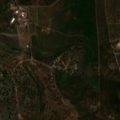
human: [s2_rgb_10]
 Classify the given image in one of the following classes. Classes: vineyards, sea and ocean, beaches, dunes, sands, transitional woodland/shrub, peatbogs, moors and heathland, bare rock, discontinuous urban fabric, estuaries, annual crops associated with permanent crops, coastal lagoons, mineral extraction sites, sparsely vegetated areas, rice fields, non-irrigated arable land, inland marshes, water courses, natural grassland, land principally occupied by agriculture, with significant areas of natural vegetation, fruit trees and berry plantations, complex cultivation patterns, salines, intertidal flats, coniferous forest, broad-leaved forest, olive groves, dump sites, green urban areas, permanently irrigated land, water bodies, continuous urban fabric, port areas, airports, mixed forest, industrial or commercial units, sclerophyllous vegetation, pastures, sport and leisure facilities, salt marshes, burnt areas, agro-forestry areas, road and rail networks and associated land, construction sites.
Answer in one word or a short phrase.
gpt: continuous urban fabric